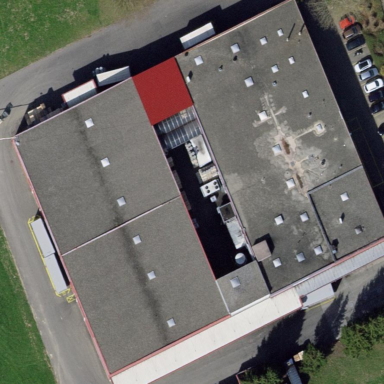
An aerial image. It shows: Industrial building.